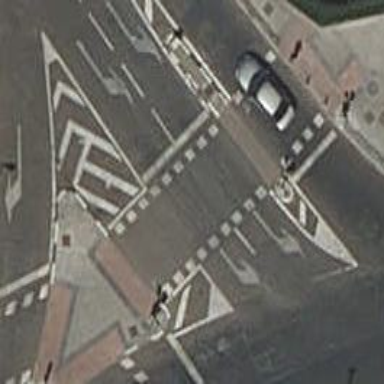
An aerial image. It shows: Crossing with traffic signals.